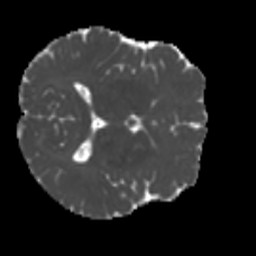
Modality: MD
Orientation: axial
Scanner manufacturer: siemens
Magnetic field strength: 3 T
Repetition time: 4 s
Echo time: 0.0594 s